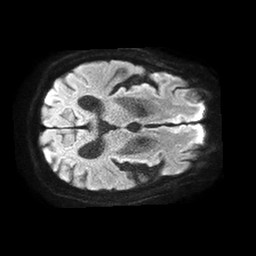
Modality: TRACE
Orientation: axial
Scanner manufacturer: philips
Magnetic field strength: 1.5 T
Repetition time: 4.6 s
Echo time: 0.08517 s